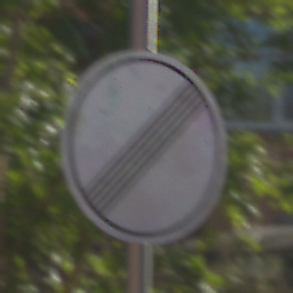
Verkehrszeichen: EndeSaemtlicherBegrenzungen
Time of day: MorningAfternoon
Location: Outdoor (Suburban)
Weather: PartlyCloudy
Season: NotSpecified
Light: Natural